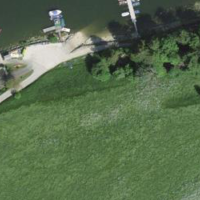
EUNIS habitat code: 24
Species observed at this site:
Geum rivale